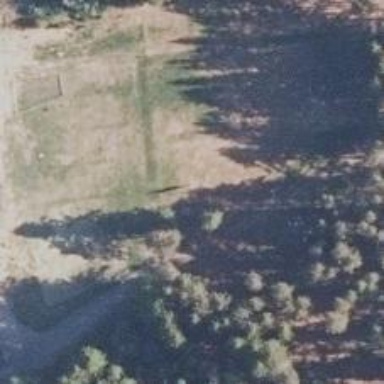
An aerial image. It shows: Disc golf hole.